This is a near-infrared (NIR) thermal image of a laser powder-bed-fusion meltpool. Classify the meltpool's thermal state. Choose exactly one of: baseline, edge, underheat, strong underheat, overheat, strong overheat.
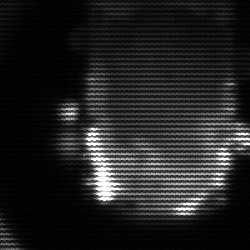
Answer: baseline